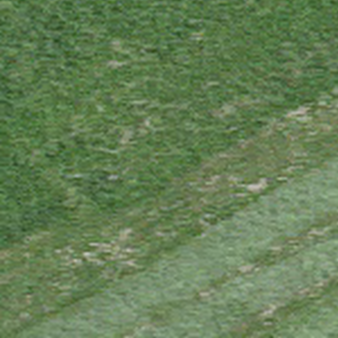
Label: other